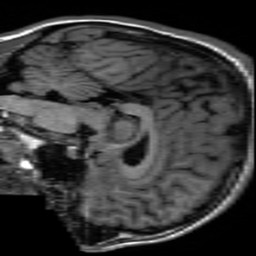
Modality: inplaneT1
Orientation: sagittal
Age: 18
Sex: male
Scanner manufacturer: ge
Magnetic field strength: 3 T
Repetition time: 2.499 s
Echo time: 0.02513 s